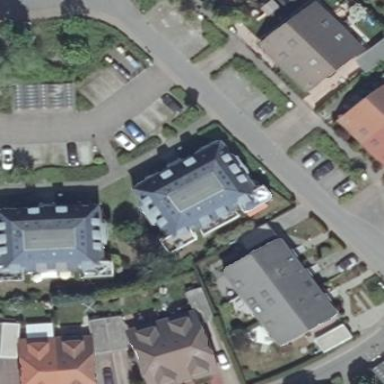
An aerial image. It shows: View of apartment building.